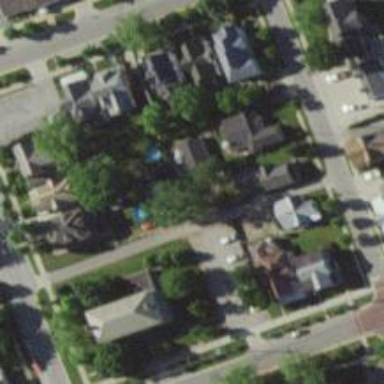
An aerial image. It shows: Alley classified as service road.